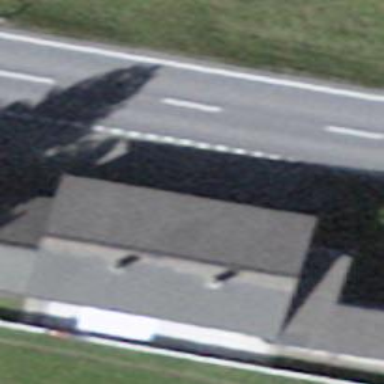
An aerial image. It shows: Building with tiled roof.